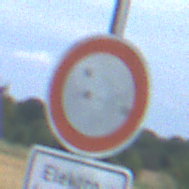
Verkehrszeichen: VerbotFahrzeugeAllerArt
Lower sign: BesondereFahrzeugeUndTransportgueter11
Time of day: MorningAfternoon
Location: Outdoor (Nature)
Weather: PartlyCloudy
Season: NotSpecified
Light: Natural